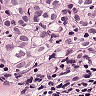
Metastatic tissue present: yes